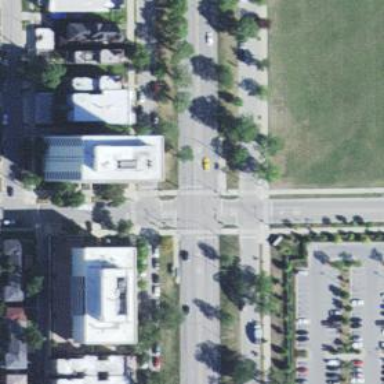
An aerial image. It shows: Footway located on traffic island.